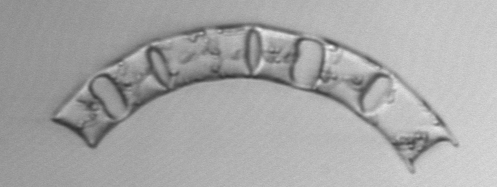
Label: Eucampia